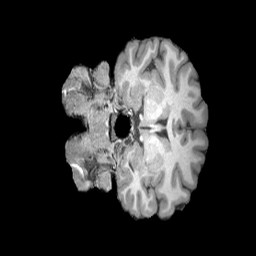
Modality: T1w
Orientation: coronal
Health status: healthy